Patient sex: M
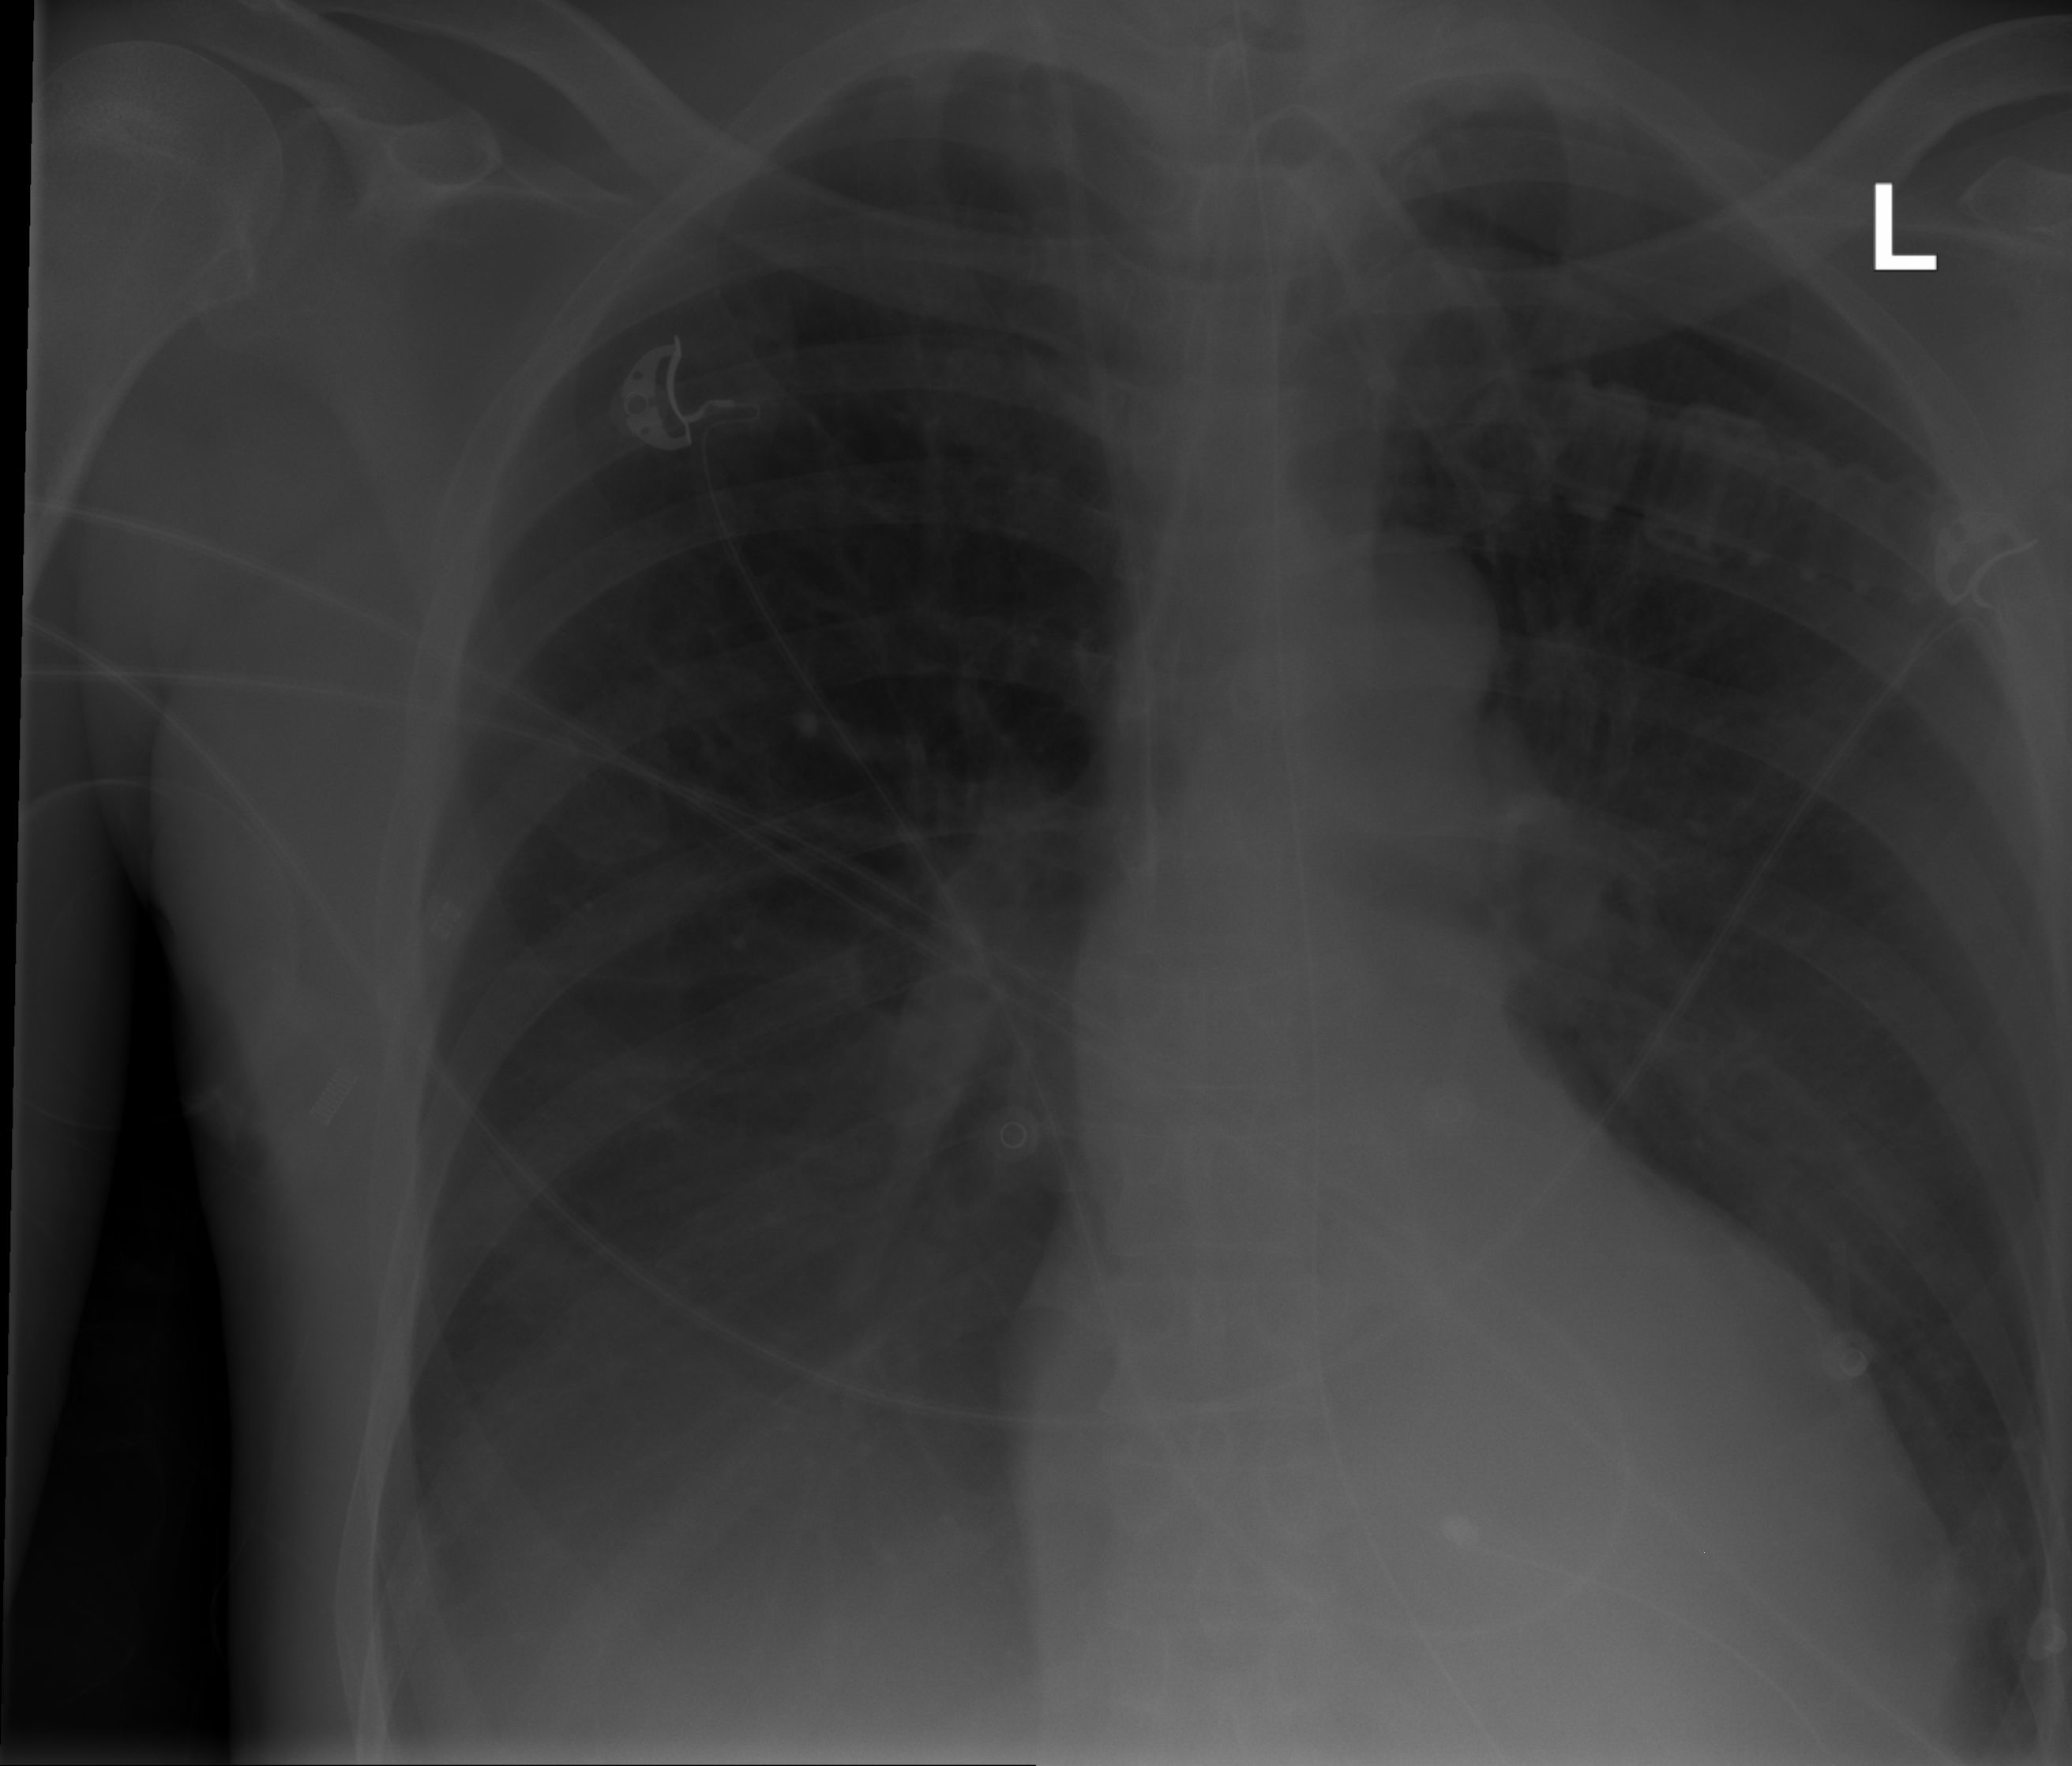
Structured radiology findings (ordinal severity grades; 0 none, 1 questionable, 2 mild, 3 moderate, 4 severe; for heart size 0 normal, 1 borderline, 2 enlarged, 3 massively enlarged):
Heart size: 0
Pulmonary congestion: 0
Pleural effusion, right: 2
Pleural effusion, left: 0
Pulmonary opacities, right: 0
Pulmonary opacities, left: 0
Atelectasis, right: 2
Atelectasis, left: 1